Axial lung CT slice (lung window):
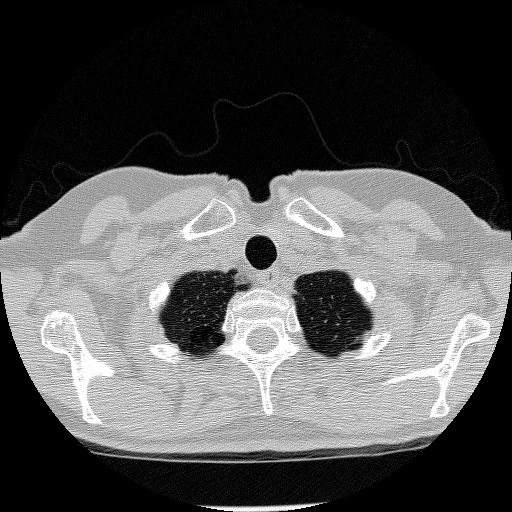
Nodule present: no